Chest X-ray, PA view. Patient: 37 years old, sex M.
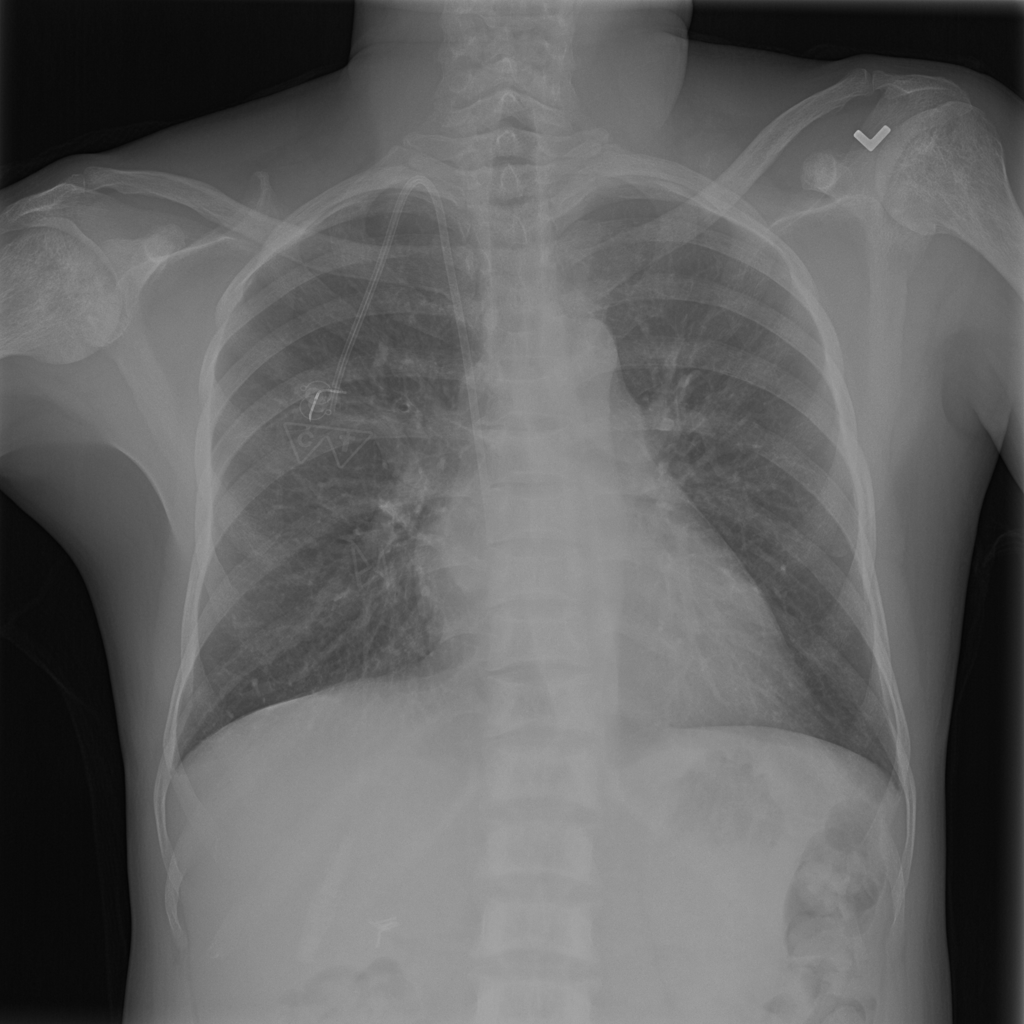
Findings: No Finding